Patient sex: M
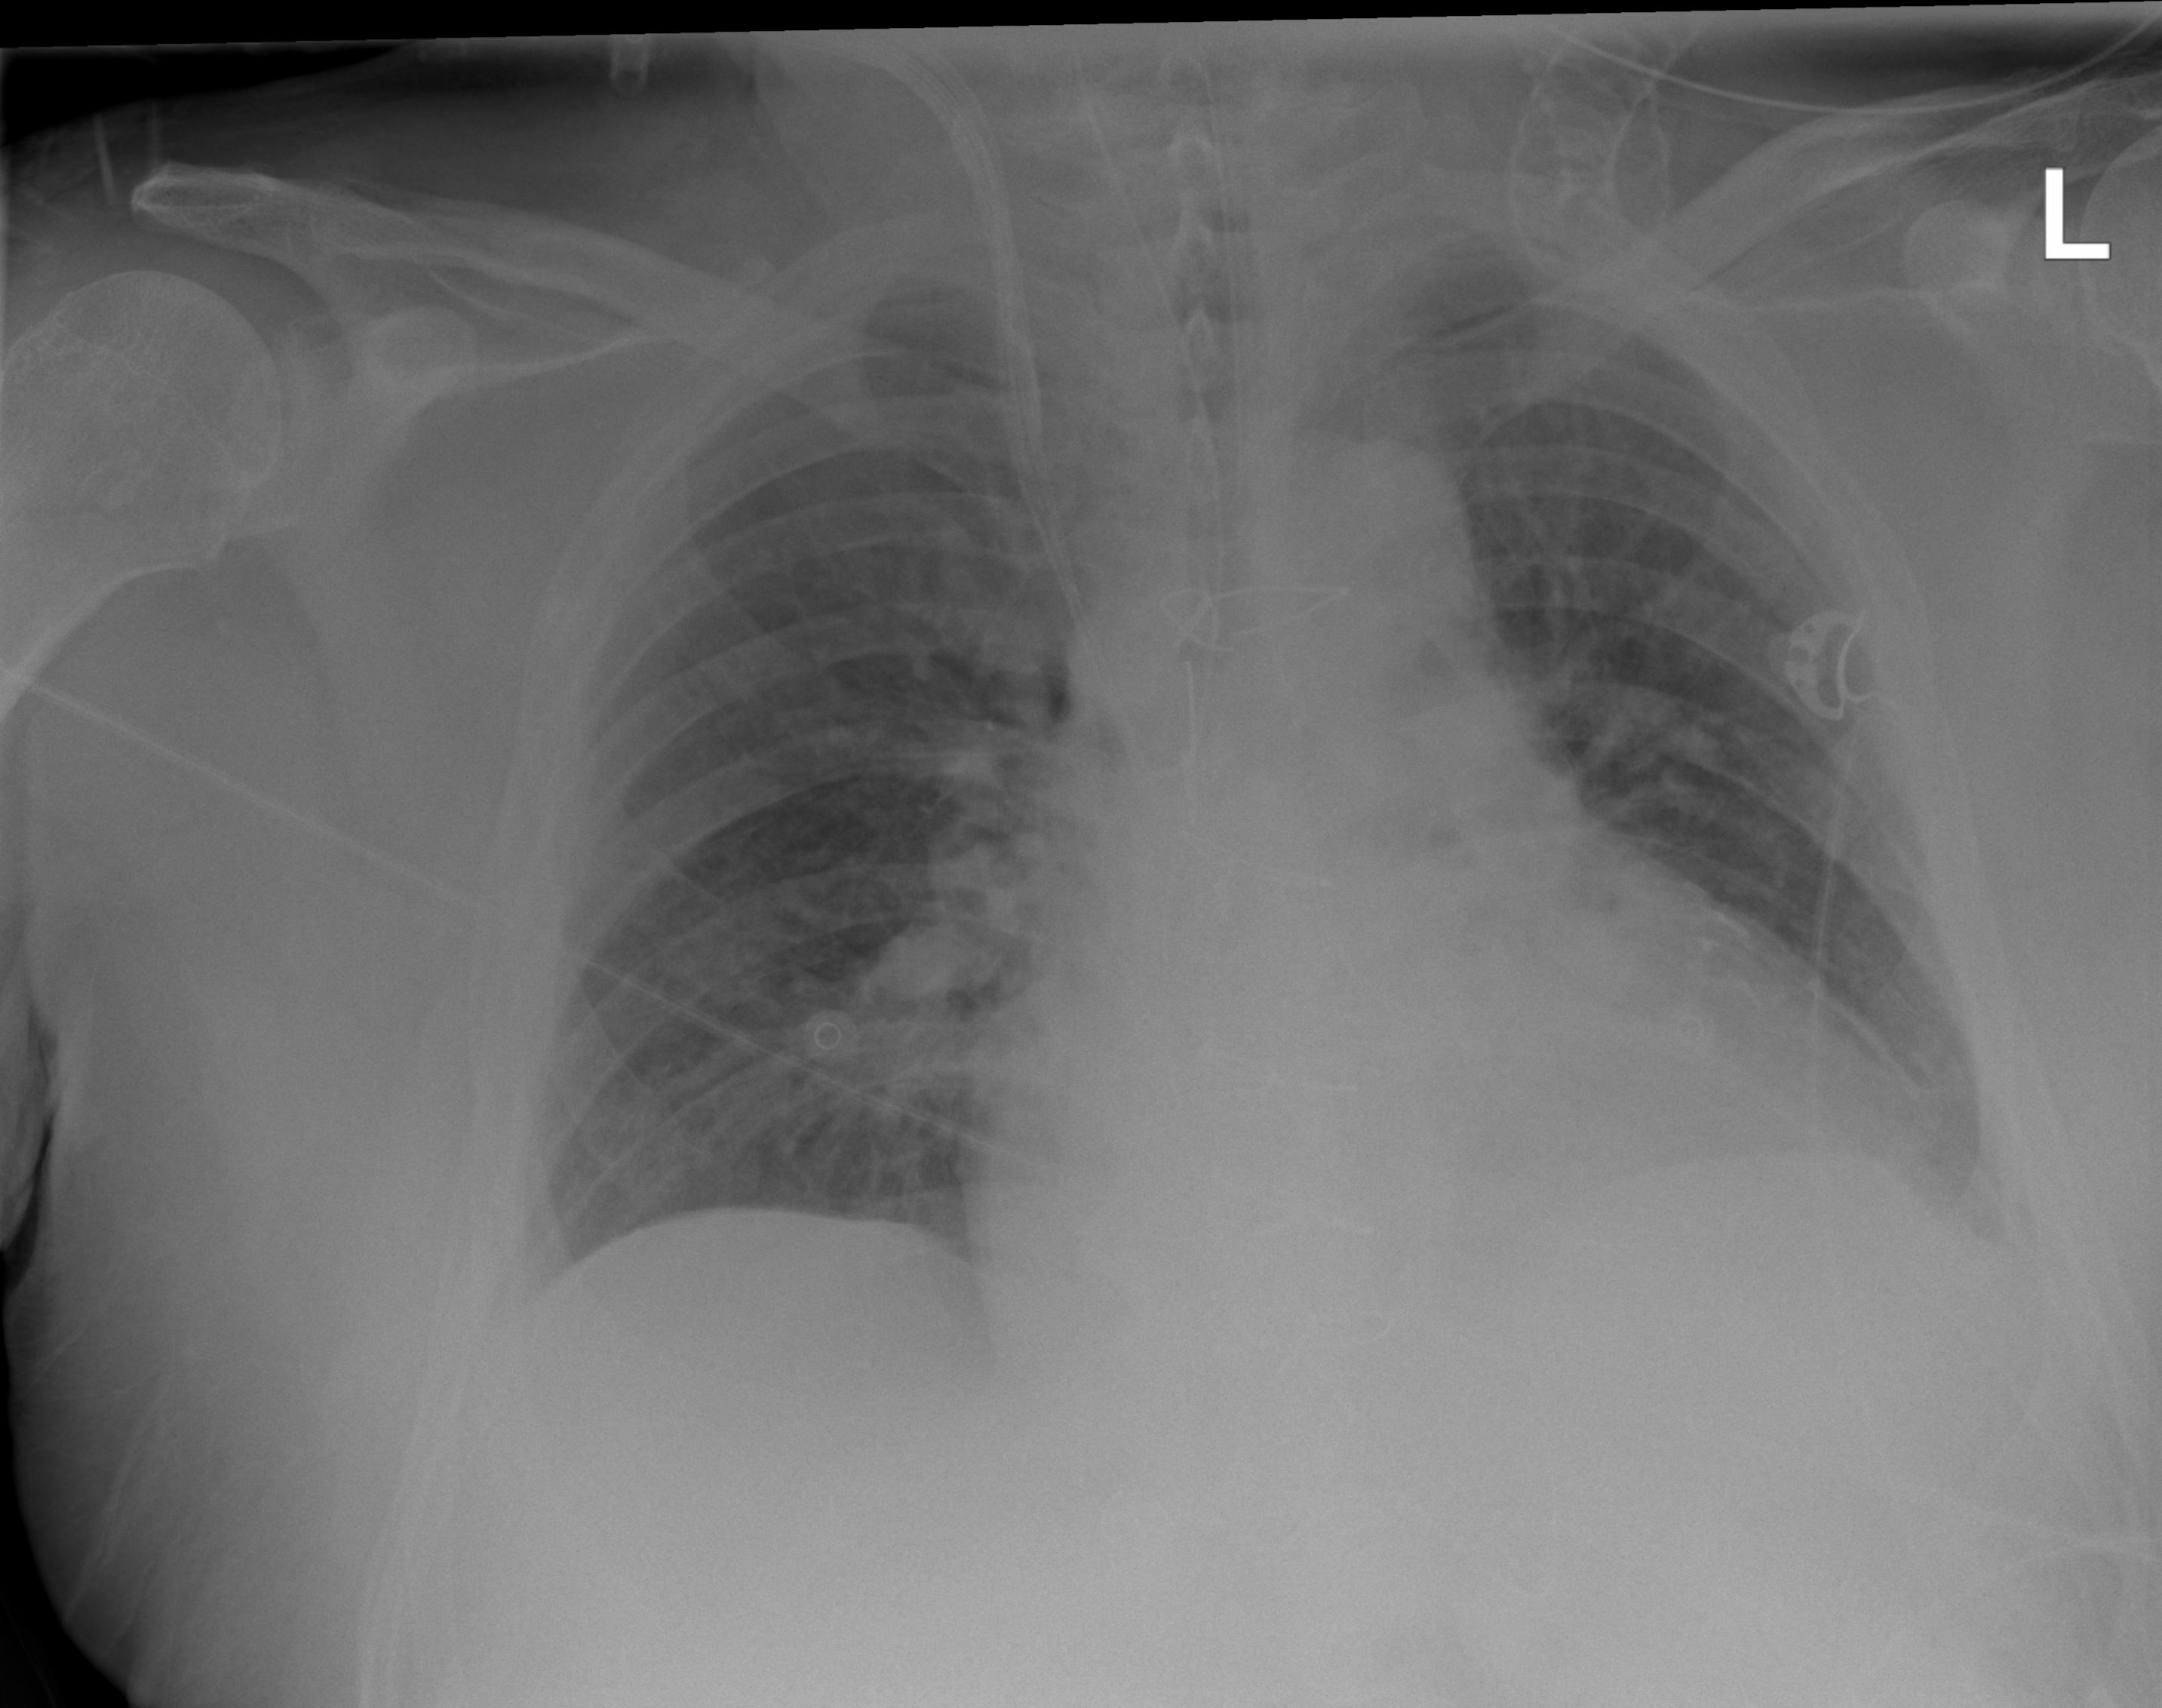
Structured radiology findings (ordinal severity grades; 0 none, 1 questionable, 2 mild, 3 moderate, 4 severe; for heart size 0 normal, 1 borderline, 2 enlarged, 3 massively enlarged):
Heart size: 2
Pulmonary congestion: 2
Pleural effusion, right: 0
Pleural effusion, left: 2
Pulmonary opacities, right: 0
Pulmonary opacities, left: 0
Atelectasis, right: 0
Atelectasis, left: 0